Question: I'm building a simple client/server program to school.
The server recieves a message from the client and shows it in the console.
It uses Java and UDP Sockets.
Both client and server are working.
My problem is in the server.
After displaying the message in the console, it fill the rest of the line with trash (little squares to be more precise).
Client source:
'''
import java.io.*;
import java.net.*;
public class Main {
public Main() {
// TODO Auto-generated constructor stub
}
public static void main(String[] args) {
int argc = args.length;
if (argc!=2){
System.out.println("Syntax:");
System.out.println("java javaUDPclient ip/hostname port");
return;
}
String hostname = args[0];
int port = Integer.parseInt(args[1]);
//create
try{
System.out.println ("Binding to a local port");
// CREATE A DATAGRAM SOCKET, BOUND TO ANY AVAILABLE LOCAL PORT
DatagramSocket socket = new DatagramSocket();
System.out.println ("Bound to local port " + socket.getLocalPort());
// CREATE A MESSAGE TO SEND USING A UDP PACKET
String message = new String("Time");
// GET THE CONTENTS OF OUR MESSAGE AS AN ARRAY OF BYTES
byte[] barray = message.getBytes();
// CREATE A DATAGRAM PACKET, CONTAINING OUR BYTE ARRAY
DatagramPacket packet = new DatagramPacket( barray, barray.length );
System.out.println ("Looking up hostname " + hostname );
// LOOKUP THE SPECIFIED HOSTNAME, AND GET AN INETADDRESS
InetAddress addr = InetAddress.getByName(hostname);
System.out.println ("Hostname resolved as "+addr.getHostAddress());
// ADDRESS PACKET TO SENDER
packet.setAddress(addr);
// SET PORT NUMBER TO 2000
packet.setPort(port);
// SEND THE PACKET - REMEMBER NO GUARANTEE OF DELIVERY socket.send(packet);
socket.send(packet);
System.out.println ("Packet sent!");
}catch (UnknownHostException e){
System.err.println ("Can't find host " + hostname);
}catch (IOException e){
System.err.println ("Error - " + e);
}
}
}
'''
Server source:
'''
package progd.java.udp.time.server;
import java.net.*;
import java.io.*;
public class UDPserver {
public static void main(String[] args) {
try{
System.out.println ("Binding to local port 6001");
// CREATE A DATAGRAM SOCKET, BOUND TO THE SPECIFIC PORT 6001
DatagramSocket socket = new DatagramSocket(6001);
// CREATE A DATAGRAM PACKET WITH A MAXIMUM BUFFER OF 256 BYTES
DatagramPacket packet = new DatagramPacket(new byte[256], 256);
// RECEIVE A PACKET (BY DEFAULT, THIS IS A BLOCKING OPERATION)
socket.receive(packet);
String message = new String(packet.getData());
// DISPLAY PACKET INFORMATION
InetAddress remote_addr = packet.getAddress();
System.out.println("Sent by: " + remote_addr.getHostAddress());
System.out.println ("Sent from port: " + packet.getPort());
System.out.println("Message:
"+ message);
socket.close();
}
catch (IOException e){
System.err.println ("Error - " + e);
}
}
}
'''
Client console output:
'''
Binding to a local port
Bound to local port 58534
Looking up hostname localhost
Hostname resolved as 127.0.0.1
Packet sent!
'''
Server console output:
(if I copy paste from console, the squares are not recognized in text editors so, I will make a printscrean)

Am I missing the "string-endig" characters?
Thanks
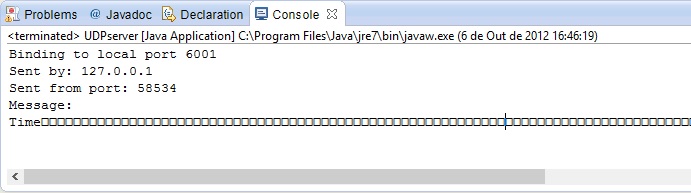
Answer: As the JavaDoc of <URL> says:
> The data received or the data to be sent starts from the 'offset' in the buffer, and runs for 'length' long.
This means that the whole 'byte[]' you got is not necessarily valid - you must extract portion of it that is relevant. Try this on the client side:
'''
new String(packet.getData(), packet.getOffset(), packet.getLength());
'''
We are using <URL> constructor.